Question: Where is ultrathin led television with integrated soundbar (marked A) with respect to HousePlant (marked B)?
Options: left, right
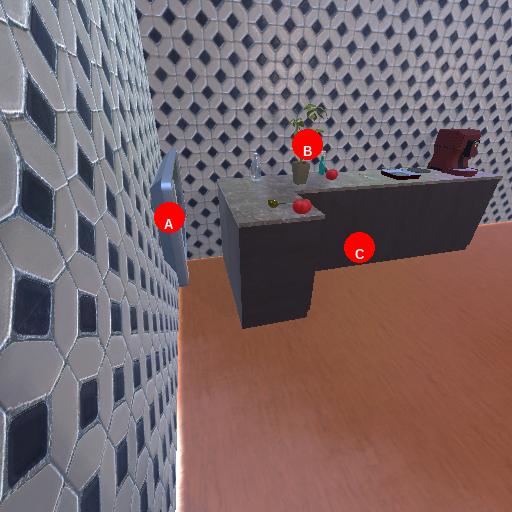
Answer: left